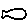
Label: fish